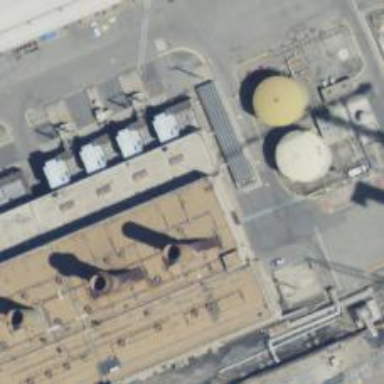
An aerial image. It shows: Gas turbine generator is in use.